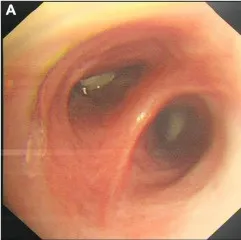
A series of bronchoscopy images. The first bronchoscopy images (A) The medial and lateral segments of the RML were blocked by purulent yellow secretions.
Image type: endoscopy (airway_endoscopy)